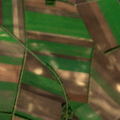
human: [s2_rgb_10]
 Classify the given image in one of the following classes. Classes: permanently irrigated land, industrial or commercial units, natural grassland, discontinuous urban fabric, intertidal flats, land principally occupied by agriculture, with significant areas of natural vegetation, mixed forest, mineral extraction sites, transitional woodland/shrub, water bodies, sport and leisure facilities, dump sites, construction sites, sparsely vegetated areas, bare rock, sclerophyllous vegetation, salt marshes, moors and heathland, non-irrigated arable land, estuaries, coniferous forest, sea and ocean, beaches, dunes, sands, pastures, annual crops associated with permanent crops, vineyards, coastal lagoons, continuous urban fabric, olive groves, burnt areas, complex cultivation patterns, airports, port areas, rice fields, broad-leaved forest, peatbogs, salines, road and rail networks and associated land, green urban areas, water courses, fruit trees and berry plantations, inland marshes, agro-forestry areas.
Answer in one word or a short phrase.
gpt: non-irrigated arable land, land principally occupied by agriculture, with significant areas of natural vegetation